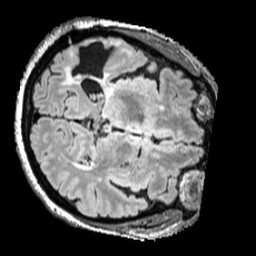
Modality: FLAIR
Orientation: axial
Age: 62
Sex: female
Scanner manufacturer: siemens
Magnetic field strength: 3 T
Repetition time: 5 s
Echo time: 0.387 s